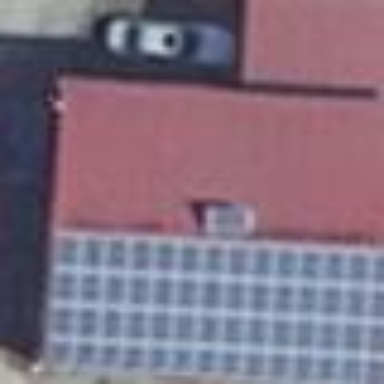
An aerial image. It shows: Retail building housing car shop.